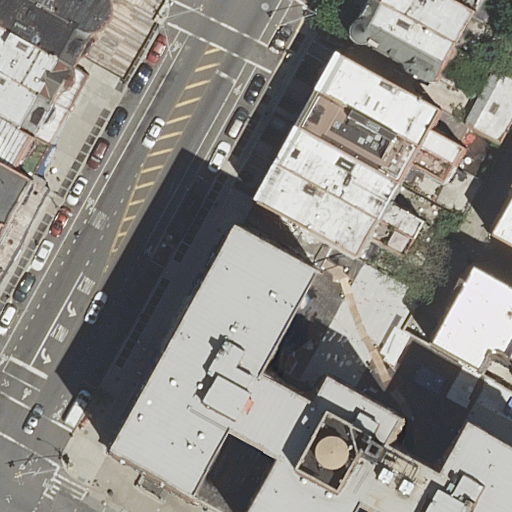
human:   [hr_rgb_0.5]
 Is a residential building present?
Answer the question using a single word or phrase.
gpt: yes

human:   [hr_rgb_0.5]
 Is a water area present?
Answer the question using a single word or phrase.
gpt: no

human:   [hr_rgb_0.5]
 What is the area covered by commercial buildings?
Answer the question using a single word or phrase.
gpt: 0m2

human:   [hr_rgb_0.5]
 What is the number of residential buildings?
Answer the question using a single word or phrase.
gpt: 16

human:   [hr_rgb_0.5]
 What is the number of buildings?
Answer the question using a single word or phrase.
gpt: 16

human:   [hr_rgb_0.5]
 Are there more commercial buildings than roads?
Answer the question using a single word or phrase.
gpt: no

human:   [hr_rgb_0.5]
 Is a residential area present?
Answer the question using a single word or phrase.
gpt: no

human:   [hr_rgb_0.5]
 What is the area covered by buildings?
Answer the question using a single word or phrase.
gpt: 3358m2

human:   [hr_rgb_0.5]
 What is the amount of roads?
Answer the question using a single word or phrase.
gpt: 5

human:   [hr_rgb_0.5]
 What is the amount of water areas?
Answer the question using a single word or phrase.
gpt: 0

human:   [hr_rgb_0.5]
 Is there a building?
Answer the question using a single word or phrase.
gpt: yes

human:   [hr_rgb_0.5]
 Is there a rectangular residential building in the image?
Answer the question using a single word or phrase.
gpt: yes

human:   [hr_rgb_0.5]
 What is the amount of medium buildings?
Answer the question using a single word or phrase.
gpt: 8

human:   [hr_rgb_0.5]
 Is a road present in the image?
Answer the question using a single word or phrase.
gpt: yes

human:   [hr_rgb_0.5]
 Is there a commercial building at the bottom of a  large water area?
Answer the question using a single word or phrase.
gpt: no

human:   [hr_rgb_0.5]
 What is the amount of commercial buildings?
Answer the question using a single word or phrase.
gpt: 0

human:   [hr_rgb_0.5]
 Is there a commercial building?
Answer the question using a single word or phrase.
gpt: no

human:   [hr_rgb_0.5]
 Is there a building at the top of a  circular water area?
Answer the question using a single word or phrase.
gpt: no

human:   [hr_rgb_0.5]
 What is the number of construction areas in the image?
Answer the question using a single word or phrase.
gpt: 0

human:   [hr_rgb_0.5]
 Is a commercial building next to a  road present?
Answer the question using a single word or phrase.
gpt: no

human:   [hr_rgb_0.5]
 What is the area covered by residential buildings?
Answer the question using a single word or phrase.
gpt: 3358m2

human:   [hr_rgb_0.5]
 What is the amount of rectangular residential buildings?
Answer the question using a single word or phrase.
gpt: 14

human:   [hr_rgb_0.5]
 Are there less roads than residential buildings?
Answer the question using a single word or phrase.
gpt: yes

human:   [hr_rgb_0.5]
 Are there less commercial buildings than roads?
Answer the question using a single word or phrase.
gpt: yes

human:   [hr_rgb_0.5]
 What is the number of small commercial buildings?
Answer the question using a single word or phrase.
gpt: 0

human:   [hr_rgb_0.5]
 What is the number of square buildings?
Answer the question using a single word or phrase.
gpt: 0

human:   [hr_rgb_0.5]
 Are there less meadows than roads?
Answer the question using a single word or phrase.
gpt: yes

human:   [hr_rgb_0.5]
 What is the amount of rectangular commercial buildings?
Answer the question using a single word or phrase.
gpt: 0

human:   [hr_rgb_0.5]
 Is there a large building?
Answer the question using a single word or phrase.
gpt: yes

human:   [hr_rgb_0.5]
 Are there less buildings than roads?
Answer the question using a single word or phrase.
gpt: no

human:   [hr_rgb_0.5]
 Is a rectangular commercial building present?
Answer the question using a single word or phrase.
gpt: no

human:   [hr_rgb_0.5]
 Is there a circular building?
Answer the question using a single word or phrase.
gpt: no

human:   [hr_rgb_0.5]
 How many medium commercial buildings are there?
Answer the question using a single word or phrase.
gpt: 0

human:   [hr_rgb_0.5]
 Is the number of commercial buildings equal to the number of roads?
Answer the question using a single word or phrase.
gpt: no

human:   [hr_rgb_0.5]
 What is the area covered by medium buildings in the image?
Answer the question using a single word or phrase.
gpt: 1552m2

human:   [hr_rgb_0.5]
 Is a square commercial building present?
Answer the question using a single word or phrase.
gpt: no

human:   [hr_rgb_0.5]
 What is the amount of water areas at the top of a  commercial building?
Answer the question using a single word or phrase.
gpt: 0

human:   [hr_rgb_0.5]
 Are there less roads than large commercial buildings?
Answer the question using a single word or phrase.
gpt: no

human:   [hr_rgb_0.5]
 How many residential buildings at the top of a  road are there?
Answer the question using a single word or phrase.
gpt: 15

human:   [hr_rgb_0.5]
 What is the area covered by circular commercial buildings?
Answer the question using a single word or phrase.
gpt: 0m2

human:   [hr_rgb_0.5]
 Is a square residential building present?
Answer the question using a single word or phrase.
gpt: no

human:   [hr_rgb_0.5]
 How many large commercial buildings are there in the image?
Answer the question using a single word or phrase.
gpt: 0

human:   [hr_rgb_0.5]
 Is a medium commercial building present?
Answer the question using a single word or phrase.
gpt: no

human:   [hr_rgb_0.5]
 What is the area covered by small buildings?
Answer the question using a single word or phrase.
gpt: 311m2

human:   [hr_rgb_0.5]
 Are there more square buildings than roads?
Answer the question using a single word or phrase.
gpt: no

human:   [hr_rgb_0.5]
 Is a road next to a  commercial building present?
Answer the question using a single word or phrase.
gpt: no

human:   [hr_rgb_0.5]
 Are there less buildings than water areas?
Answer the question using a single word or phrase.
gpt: no

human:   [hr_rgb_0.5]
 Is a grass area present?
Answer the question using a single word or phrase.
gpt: no

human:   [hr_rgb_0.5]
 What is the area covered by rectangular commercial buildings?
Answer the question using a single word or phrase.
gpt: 0m2

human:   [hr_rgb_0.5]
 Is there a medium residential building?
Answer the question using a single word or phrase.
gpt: yes

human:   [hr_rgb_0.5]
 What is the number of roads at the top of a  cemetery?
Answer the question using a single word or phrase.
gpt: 0

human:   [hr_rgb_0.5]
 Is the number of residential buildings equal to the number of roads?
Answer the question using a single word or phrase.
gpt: no

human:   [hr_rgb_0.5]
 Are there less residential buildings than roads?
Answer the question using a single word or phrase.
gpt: no

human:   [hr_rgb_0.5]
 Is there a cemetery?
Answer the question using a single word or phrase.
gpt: no

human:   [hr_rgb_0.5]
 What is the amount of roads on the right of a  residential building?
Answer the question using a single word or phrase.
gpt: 5

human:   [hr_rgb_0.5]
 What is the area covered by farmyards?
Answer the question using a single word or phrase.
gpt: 0m2

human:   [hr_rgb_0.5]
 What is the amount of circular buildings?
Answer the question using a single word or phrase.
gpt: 0

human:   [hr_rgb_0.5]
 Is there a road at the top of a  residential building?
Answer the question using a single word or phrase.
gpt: yes

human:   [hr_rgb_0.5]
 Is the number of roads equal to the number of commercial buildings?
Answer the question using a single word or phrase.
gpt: no

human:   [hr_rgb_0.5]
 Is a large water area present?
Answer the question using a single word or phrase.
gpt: no

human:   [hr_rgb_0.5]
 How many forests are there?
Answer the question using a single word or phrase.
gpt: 0

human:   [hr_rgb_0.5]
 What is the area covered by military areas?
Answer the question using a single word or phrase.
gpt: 0m2

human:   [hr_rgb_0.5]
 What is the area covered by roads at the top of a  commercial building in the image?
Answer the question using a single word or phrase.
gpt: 0m2

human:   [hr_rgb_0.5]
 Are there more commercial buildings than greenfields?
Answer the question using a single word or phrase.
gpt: no